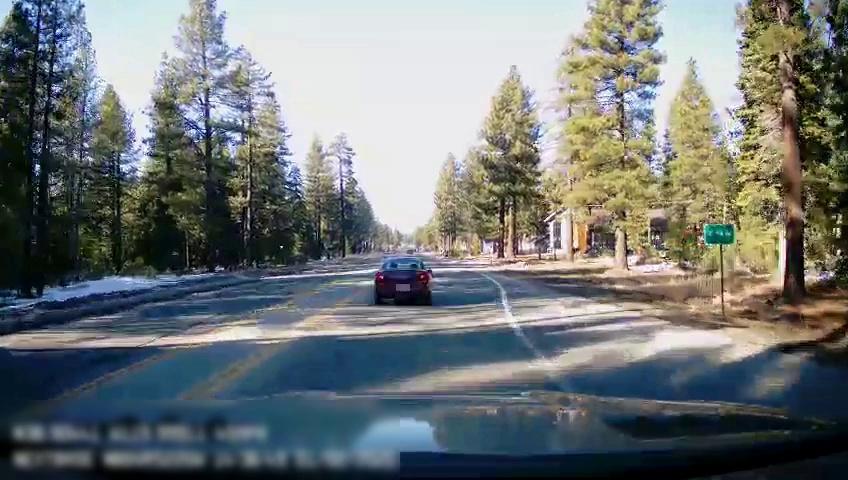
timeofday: Day
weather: Sunny
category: Drivable Space
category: Vehicles | Car
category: Lanes | Alternate Lane
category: Lanes | Opposite Lane
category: Lanes | Current Lane
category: Lanes | Current Lane
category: Traffic | Signs